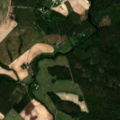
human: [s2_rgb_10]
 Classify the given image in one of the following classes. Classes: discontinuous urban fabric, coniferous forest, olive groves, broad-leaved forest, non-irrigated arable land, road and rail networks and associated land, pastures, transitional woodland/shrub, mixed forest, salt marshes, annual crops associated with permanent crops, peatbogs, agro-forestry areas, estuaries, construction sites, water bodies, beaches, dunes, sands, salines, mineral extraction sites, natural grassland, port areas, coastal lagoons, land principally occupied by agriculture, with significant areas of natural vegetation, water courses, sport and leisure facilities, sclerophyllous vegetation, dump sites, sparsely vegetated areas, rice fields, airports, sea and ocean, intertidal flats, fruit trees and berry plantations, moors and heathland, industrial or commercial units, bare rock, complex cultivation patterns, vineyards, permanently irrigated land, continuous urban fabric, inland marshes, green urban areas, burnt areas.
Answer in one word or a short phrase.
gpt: non-irrigated arable land, land principally occupied by agriculture, with significant areas of natural vegetation, coniferous forest, mixed forest